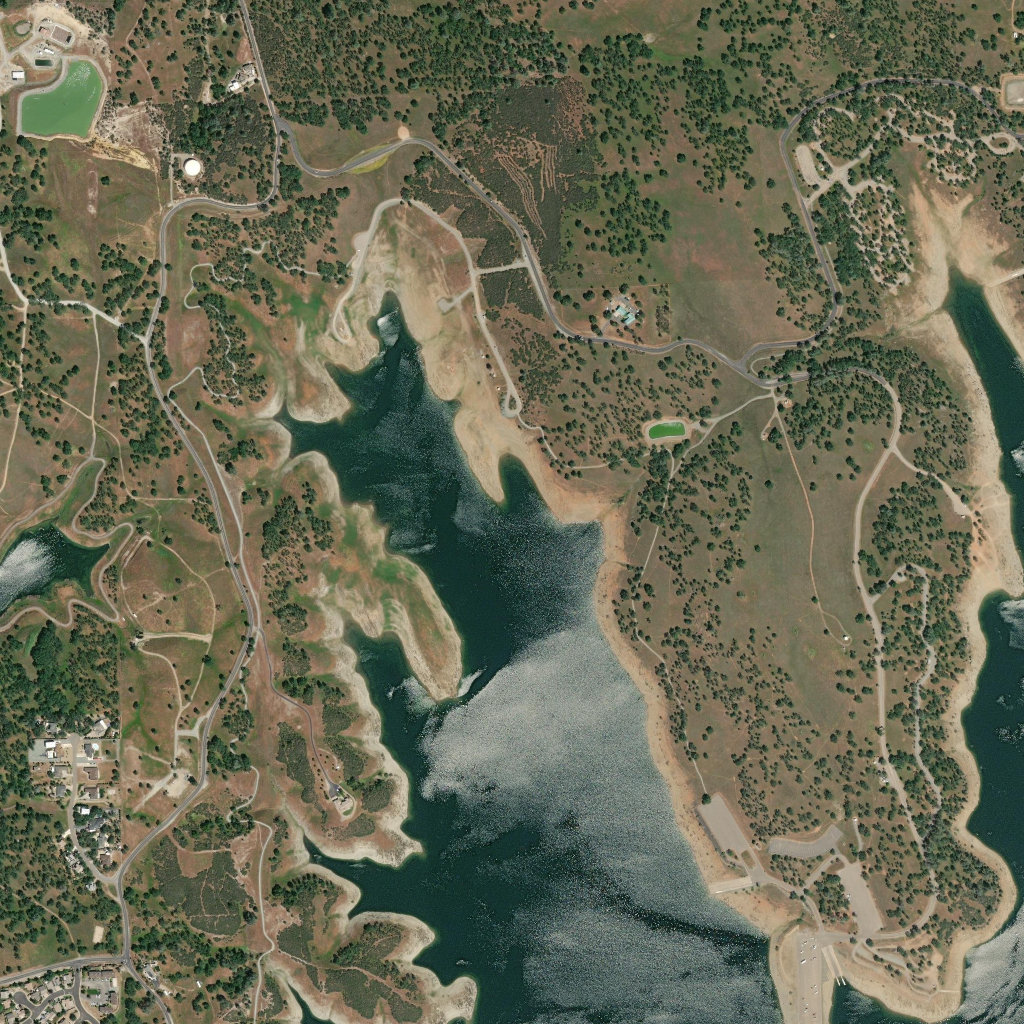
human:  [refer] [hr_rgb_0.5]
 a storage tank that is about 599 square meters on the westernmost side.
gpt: <box>[[18, 15, 19, 17, 0]]</box>